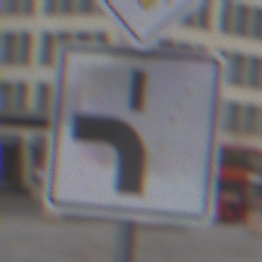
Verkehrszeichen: VerlaufVorfahrtsstrasse5
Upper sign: Vorfahrtsstrasse
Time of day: Midday
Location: Outdoor (Urban)
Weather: Overcast
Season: NotSpecified
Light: Natural